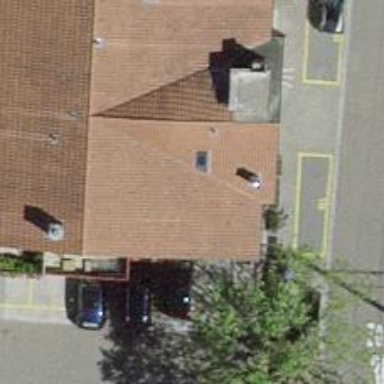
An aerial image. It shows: Restaurant.